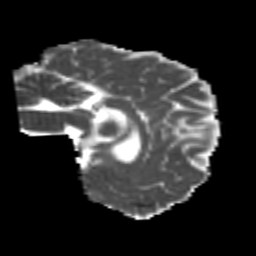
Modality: MD
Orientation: sagittal
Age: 24
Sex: female
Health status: healthy
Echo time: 0.074 s